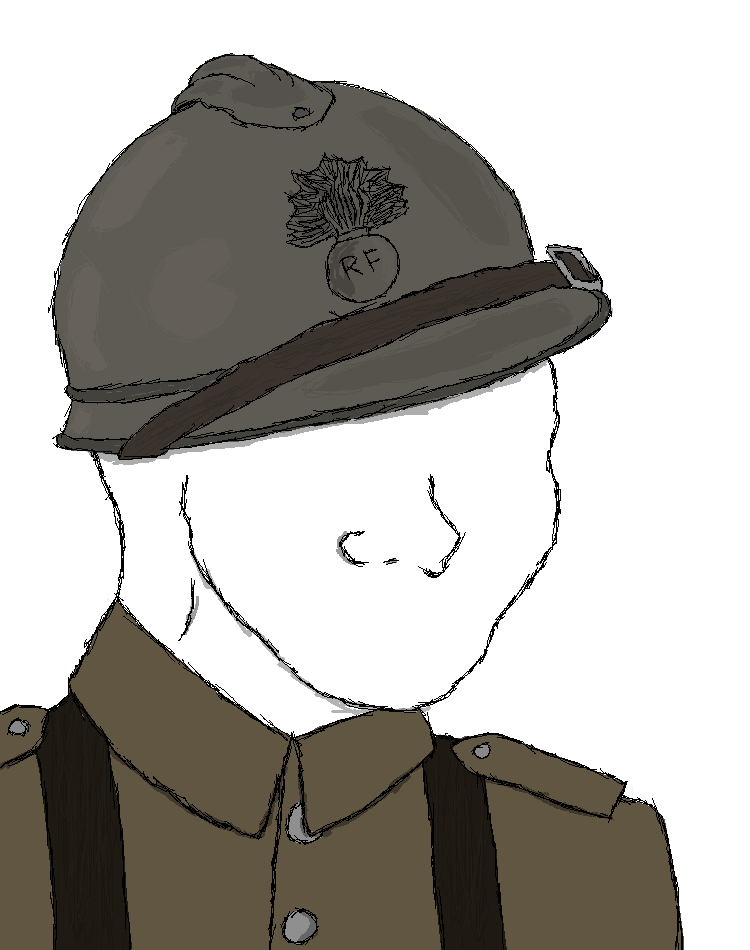
Label: 5_Doomer